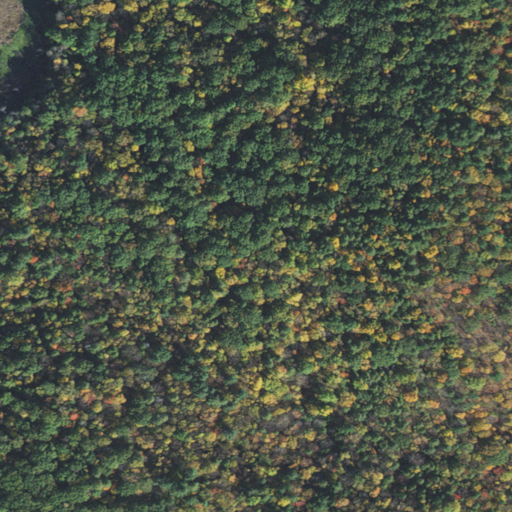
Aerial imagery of mountain in Massachusetts named Greenfield Mountain containing mixed forest, evergreen forest, deciduous forest, and woody wetlands